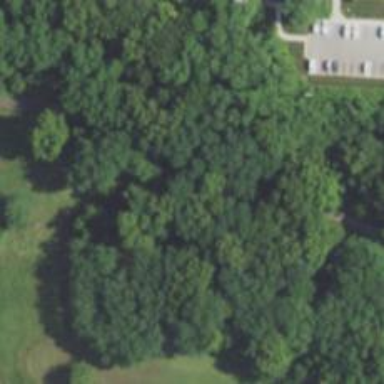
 popular leisure land for disc golf enthusiasts."